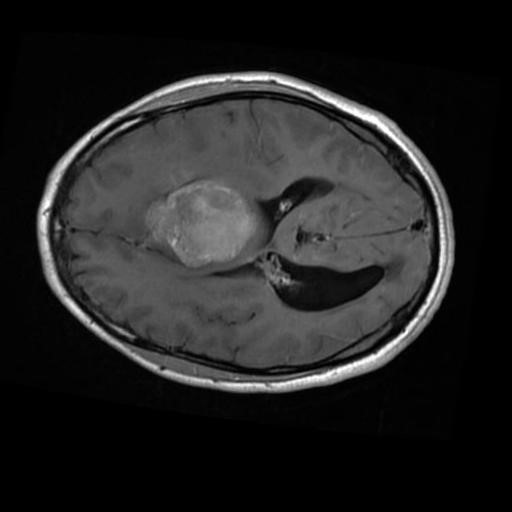
Label: brain_menin